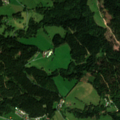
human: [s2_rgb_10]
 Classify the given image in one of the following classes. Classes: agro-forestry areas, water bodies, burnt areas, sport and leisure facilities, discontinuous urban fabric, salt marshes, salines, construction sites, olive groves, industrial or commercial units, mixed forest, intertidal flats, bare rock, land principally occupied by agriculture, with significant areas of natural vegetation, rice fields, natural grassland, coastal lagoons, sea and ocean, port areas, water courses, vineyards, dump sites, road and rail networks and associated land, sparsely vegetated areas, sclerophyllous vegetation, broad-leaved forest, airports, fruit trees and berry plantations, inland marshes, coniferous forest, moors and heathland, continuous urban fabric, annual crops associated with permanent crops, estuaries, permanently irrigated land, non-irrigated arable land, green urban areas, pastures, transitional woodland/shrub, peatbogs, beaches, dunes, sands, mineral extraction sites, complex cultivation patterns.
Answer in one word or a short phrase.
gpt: discontinuous urban fabric, pastures, coniferous forest, mixed forest